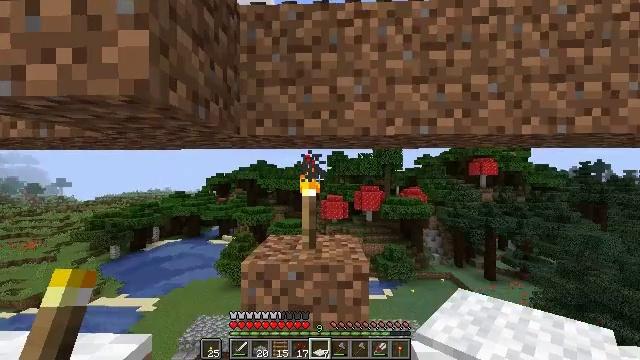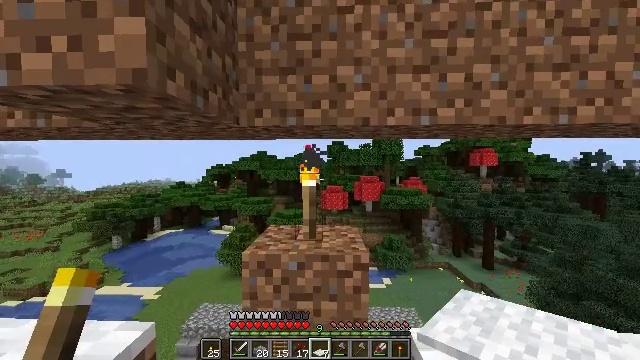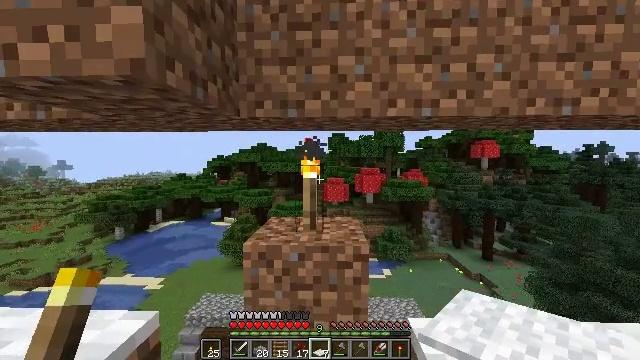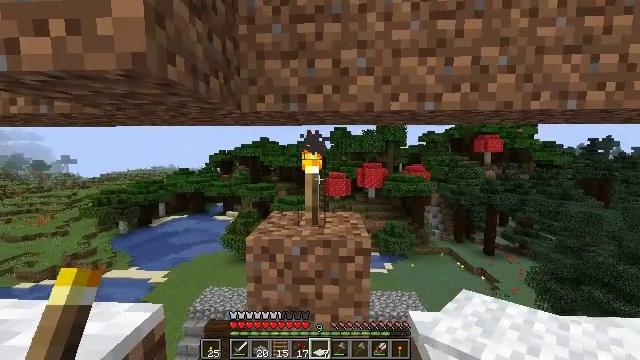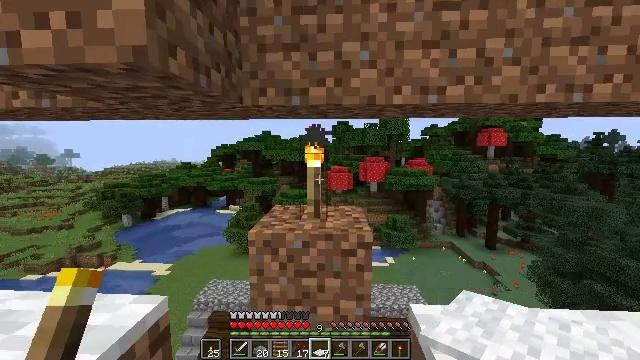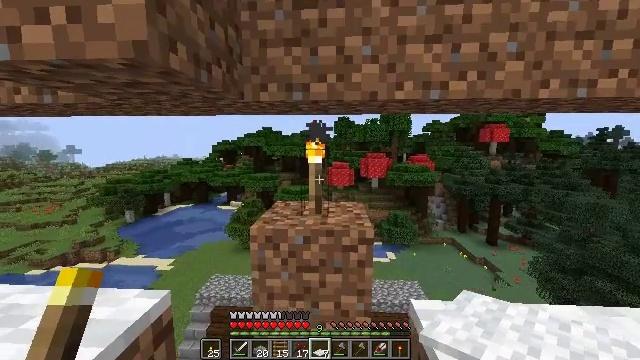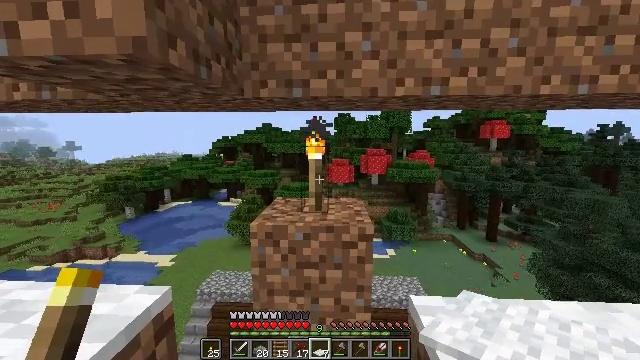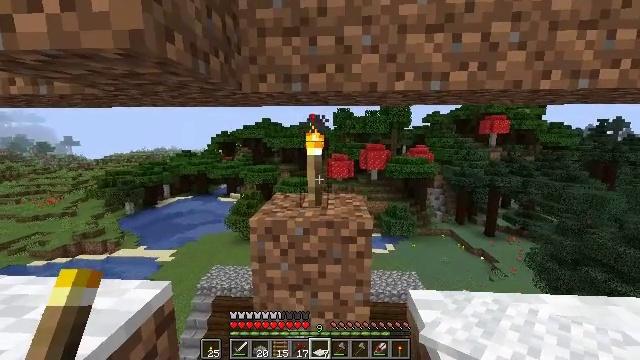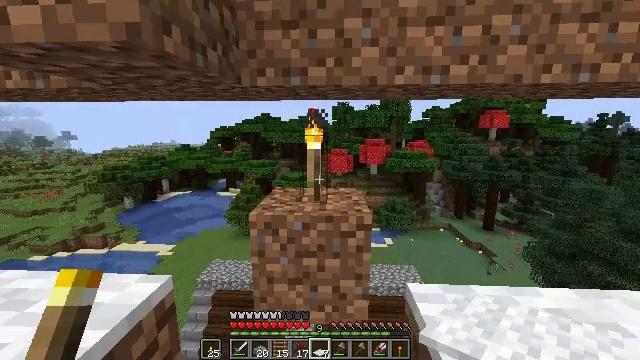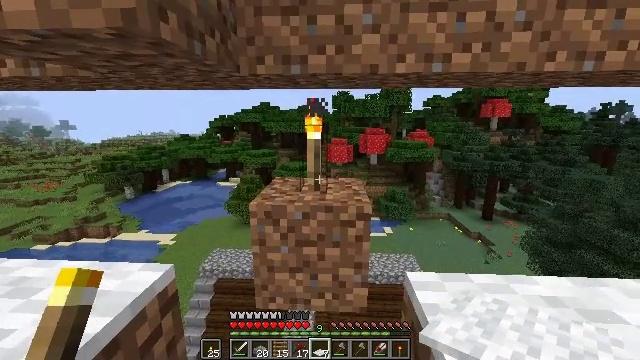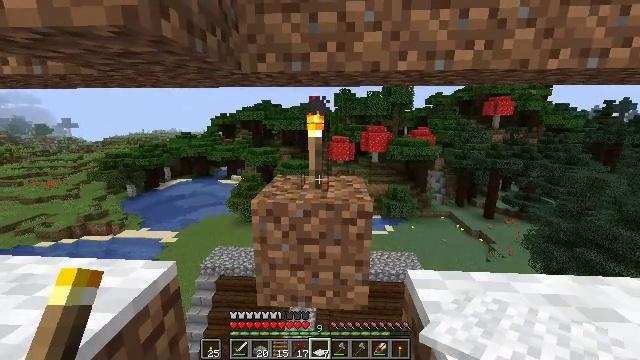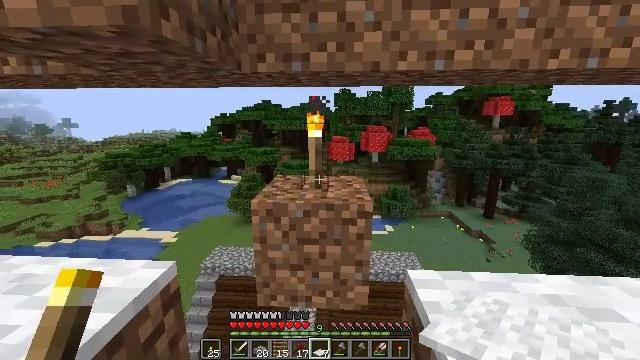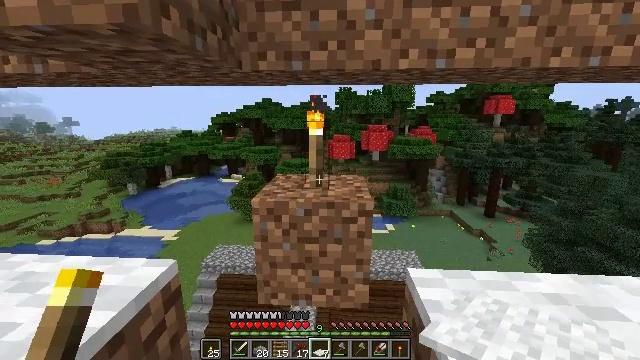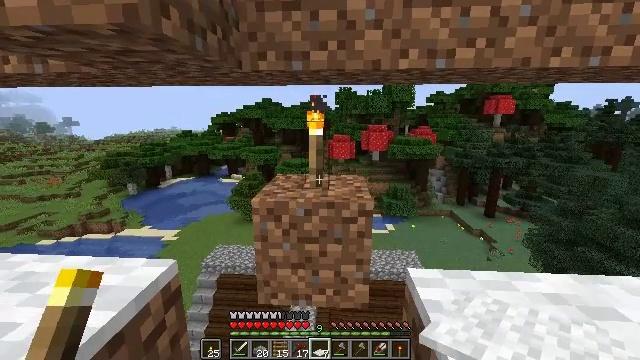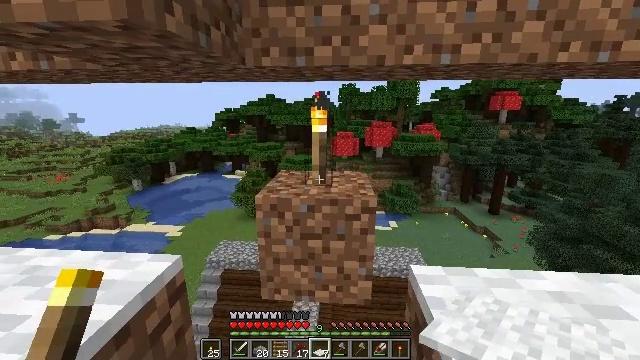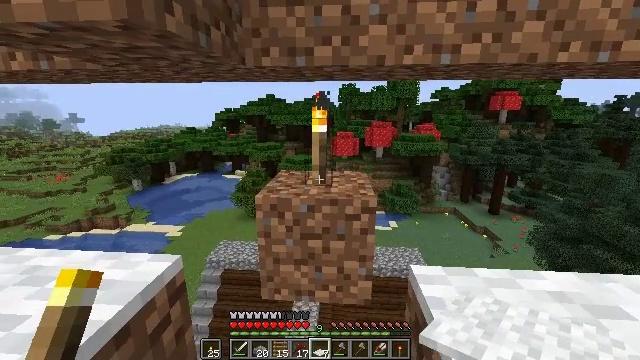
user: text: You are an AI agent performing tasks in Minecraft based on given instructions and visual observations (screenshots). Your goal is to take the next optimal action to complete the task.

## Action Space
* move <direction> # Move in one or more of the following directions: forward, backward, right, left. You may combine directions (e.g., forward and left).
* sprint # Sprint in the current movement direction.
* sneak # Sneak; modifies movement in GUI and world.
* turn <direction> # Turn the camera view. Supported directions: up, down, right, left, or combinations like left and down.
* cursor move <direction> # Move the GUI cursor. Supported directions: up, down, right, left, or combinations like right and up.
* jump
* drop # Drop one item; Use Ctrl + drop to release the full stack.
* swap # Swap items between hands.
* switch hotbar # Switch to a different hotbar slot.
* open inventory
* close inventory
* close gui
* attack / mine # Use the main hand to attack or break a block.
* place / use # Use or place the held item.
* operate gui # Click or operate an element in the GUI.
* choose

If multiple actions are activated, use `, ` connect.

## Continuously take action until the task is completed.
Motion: motion action
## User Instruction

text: Attack the torch to pick it up.
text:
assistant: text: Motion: turn down
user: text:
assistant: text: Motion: turn down
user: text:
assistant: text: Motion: turn down
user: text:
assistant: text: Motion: turn down
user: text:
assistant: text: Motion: no_op
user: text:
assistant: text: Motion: no_op
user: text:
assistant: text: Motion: turn down
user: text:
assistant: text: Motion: turn down
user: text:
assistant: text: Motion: turn down
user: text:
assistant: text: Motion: no_op
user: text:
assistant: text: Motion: no_op
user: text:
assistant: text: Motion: no_op
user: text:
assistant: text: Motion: no_op
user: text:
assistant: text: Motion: no_op
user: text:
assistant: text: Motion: no_op
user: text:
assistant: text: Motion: no_op
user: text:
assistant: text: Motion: attack / mine
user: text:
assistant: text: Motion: attack / mine
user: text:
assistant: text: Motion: no_op
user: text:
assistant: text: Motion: move forward
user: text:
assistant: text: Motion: move forward
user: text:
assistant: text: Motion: no_op